Question: I use this code on the website:
'''
<script>
var ga_global_dims = {"ab_product_page":"productpagev2"};
</script>
<script>
(function(i,s,o,g,r,a,m){i['GoogleAnalyticsObject']=r;i[r]=i[r]||function(){
(i[r].q=i[r].q||[]).push(arguments)},i[r].l=1*new Date();a=s.createElement(o),
m=s.getElementsByTagName(o)[0];a.async=1;a.src=g;m.parentNode.insertBefore(a,m)
})(window,document,'script','//www.google-analytics.com/analytics.js','ga');
ga('create', 'UA-58015409-1', 'auto');
ga('set', ga_global_dims);
ga('send', 'pageview');
</script>
'''
I also added this dimension in property settings:

However I don't see any data when using this dimension in segments. I need to see the amount of traffic and events with this dimension.
What am I doing wrong?
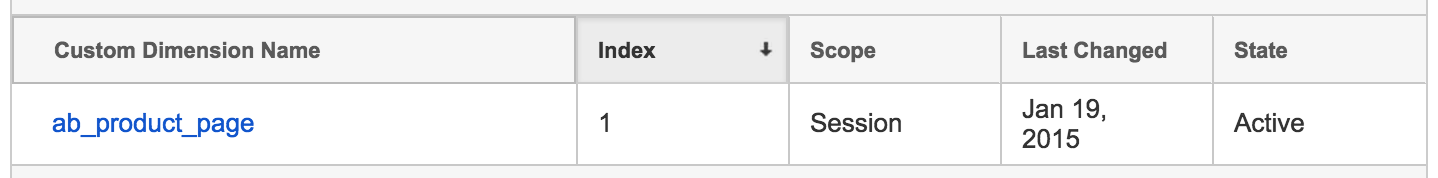
Answer: In your set call do not use the name of the dimension - instead you have to use the <URL> of your custom dimension:
'''
<script>
var ga_global_dims = {"dimension1":"productpagev2"};
</script>
'''
All values are transfered via the url of the tracking pixel. If Analytics had to transfer the name of each dimension the maximum length for the url would be exceeded if you have many custom dimensions with long names. Using the index means the dimension can be transmitted using a very simple parameter ("&dim1").
Plus it might take a while (longest I have experienced where some 48 hours) before values for custom dimensions show up.